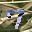
Label: 7